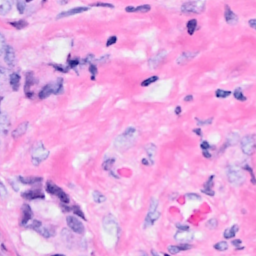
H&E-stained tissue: Breast